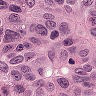
Metastatic tissue present: yes